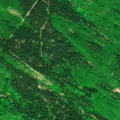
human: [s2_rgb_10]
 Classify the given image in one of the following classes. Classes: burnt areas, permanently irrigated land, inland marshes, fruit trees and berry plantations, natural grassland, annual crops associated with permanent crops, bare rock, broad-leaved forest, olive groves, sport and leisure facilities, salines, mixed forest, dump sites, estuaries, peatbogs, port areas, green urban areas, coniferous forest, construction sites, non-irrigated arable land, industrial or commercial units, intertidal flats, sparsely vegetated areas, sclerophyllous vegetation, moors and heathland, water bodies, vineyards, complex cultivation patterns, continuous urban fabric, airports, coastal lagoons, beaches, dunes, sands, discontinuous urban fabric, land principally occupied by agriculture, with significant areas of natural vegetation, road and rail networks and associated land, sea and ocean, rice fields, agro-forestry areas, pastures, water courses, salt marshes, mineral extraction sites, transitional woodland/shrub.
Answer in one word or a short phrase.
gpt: broad-leaved forest, coniferous forest, mixed forest, transitional woodland/shrub